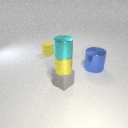
small yellow rubber cylinder to the left of large blue metal cylinder